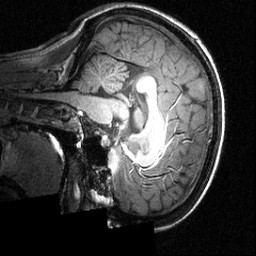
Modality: T1w
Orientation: sagittal
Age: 23
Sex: female
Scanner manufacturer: siemens
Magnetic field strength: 3.951 T
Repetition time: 1.5 s
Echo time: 0.00335 s